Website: lowes
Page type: newsletter-management
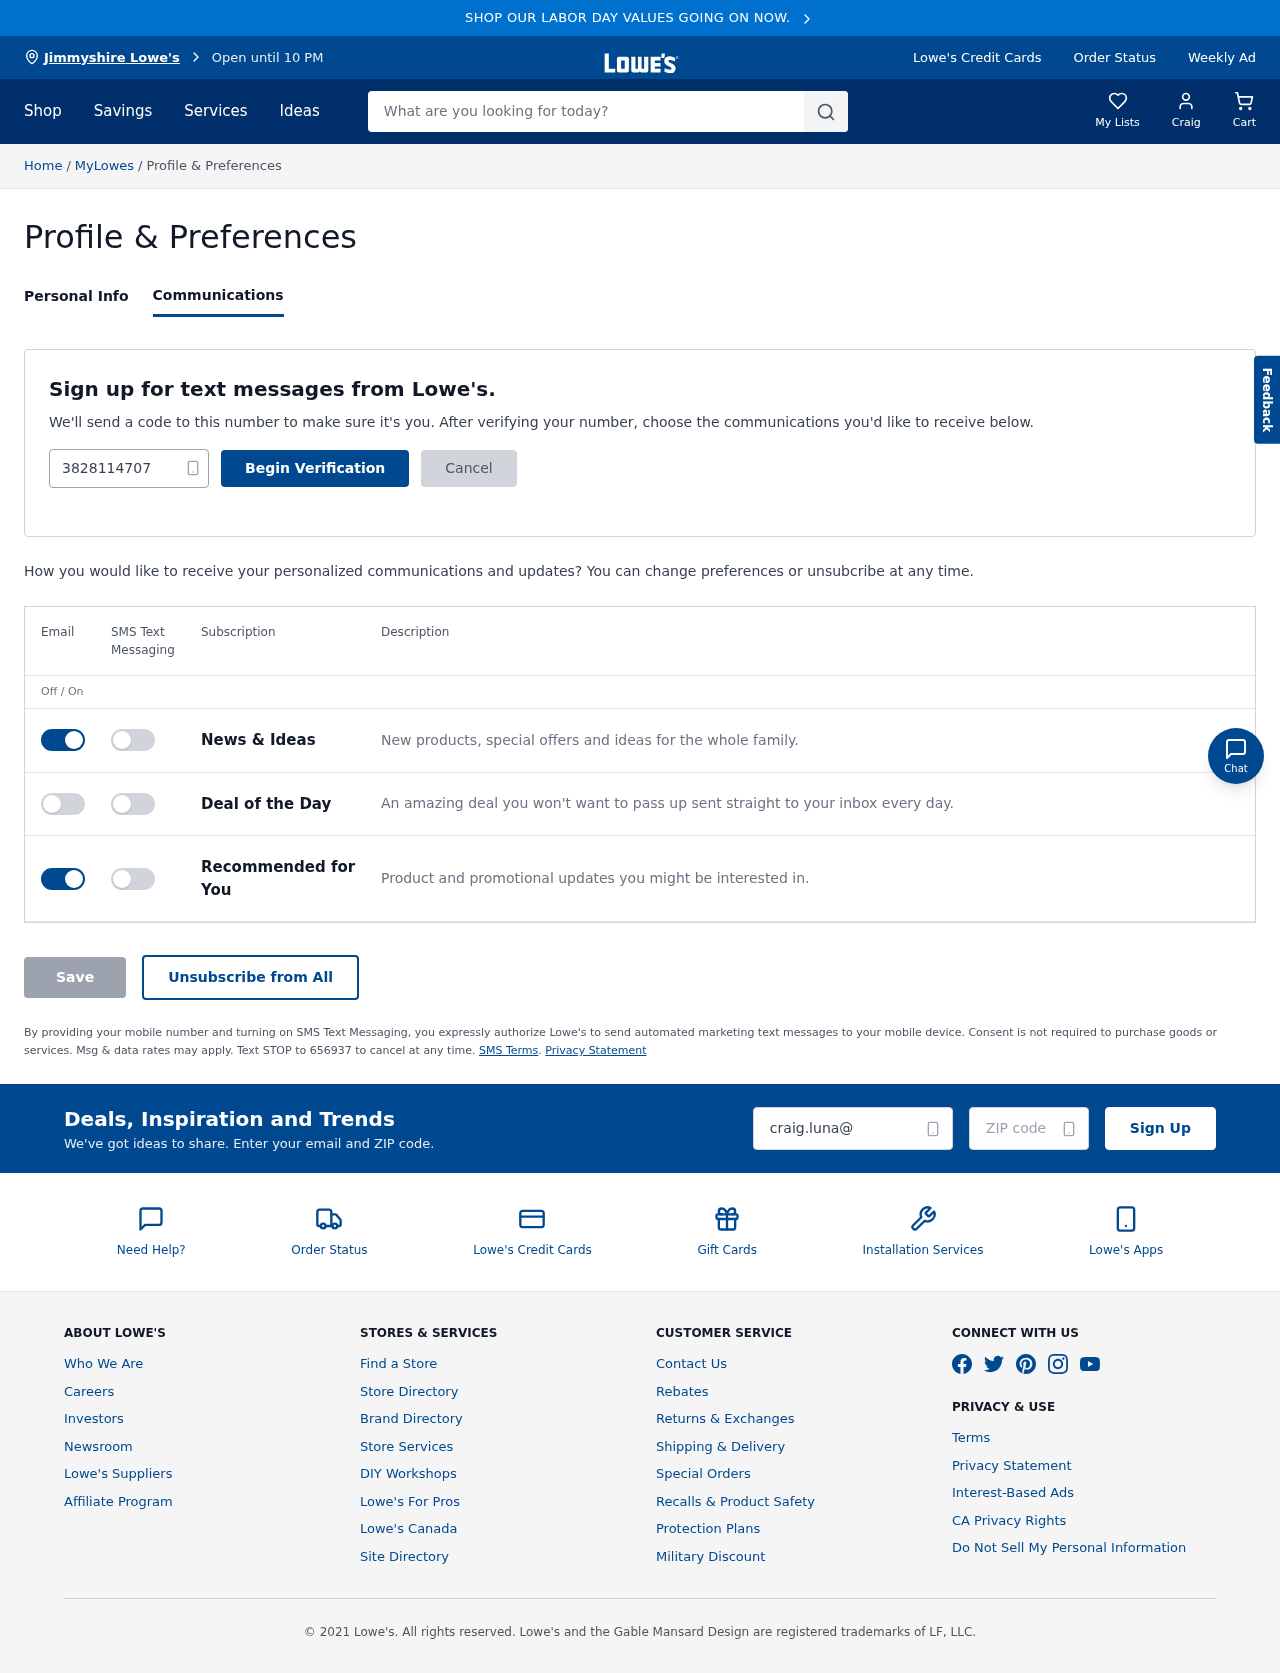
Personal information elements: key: PII_CITY
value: Jimmyshire Lowe's
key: PII_EMAIL
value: craig.luna@yahoo.com
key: PII_FIRSTNAME
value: Craig
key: PII_PHONE
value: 3828114707
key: PII_POSTCODE
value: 06433
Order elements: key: ORDER_NUM_ITEMS
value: Cart
Search elements: key: HEADER_SEARCH
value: What are you looking for today?